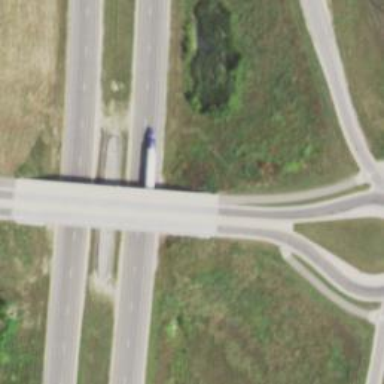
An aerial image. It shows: Tertiary road going over bridge at roundabout junction.